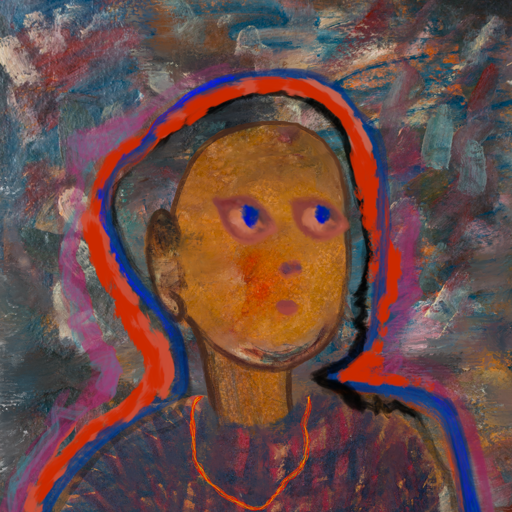
Background: Boggyland, Head And Neck Side: Pipe, Face Side: Mother_And_Son_Mother, Bust: In_The_Sun, Hair Side: Experience, Head Accessory: Blank, Second Necklace: Gypsy_Mother_2, Necklace: Blank, Baby: Blank